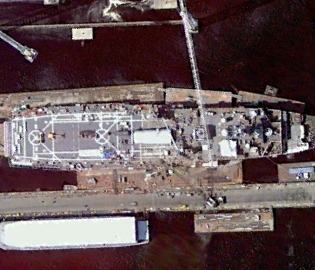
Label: combat